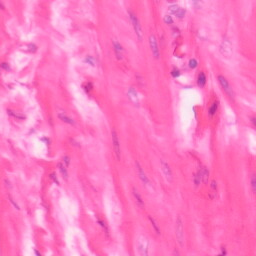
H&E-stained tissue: Colon